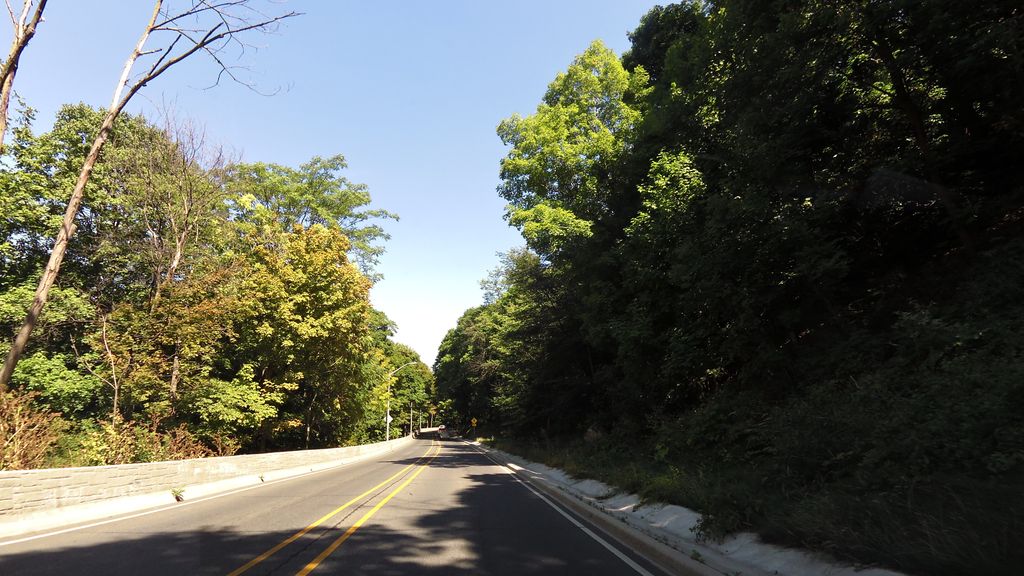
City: hamilton